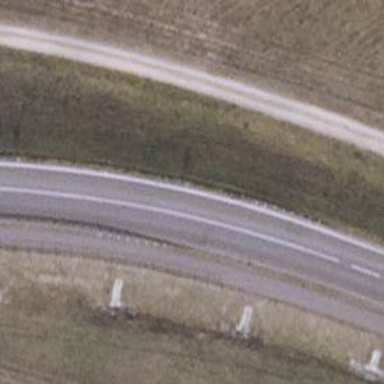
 there's cycle track and asphalt sidewalk."